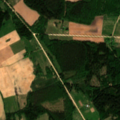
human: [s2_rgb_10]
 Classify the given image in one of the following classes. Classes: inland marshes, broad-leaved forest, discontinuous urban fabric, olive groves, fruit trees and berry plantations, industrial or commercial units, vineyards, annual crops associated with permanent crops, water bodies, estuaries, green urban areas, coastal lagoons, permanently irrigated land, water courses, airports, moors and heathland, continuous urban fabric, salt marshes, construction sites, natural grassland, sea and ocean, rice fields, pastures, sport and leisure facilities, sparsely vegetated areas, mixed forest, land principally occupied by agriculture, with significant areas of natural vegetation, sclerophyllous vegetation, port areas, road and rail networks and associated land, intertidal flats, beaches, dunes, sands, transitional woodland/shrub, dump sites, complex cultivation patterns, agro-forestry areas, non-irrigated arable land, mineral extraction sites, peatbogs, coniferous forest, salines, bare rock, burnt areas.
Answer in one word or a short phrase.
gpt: non-irrigated arable land, land principally occupied by agriculture, with significant areas of natural vegetation, broad-leaved forest, coniferous forest, mixed forest, transitional woodland/shrub